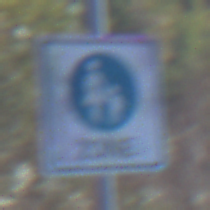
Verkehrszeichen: BeginnFussgaengerzone
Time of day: MorningAfternoon
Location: Outdoor (Nature)
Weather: Clear
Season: NotSpecified
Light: Natural